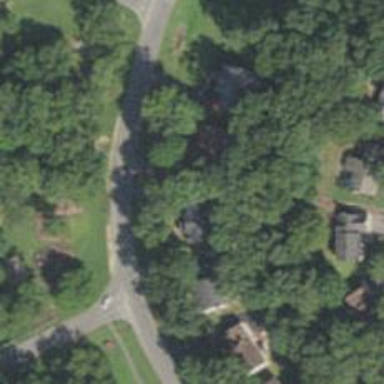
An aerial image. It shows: Driveway.